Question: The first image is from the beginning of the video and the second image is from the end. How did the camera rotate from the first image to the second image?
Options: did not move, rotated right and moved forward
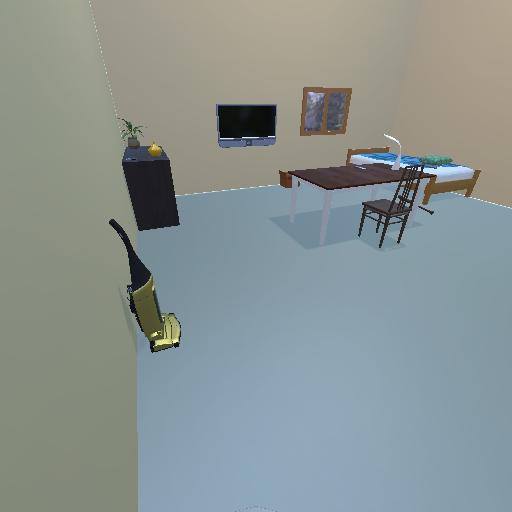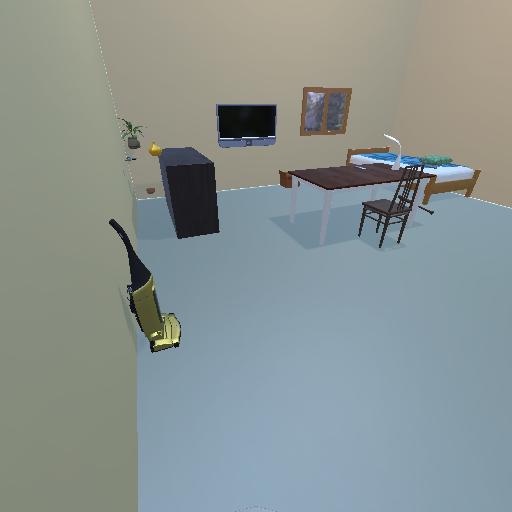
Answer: did not move